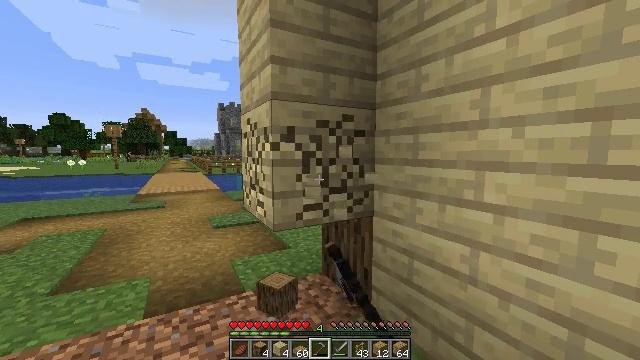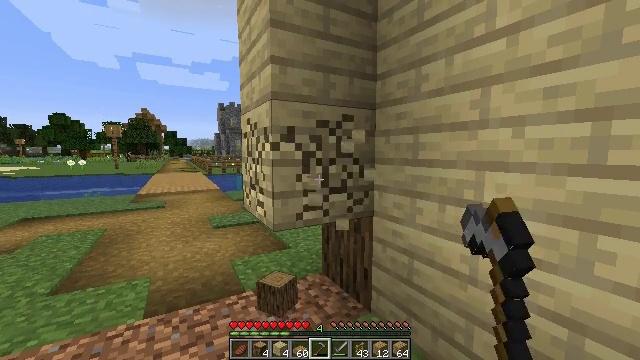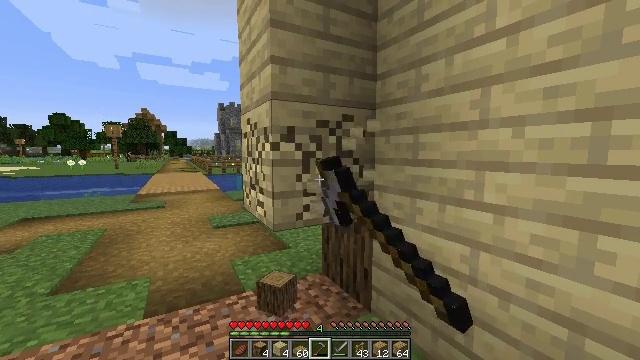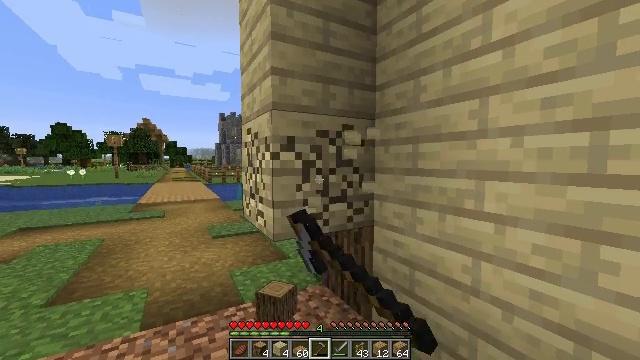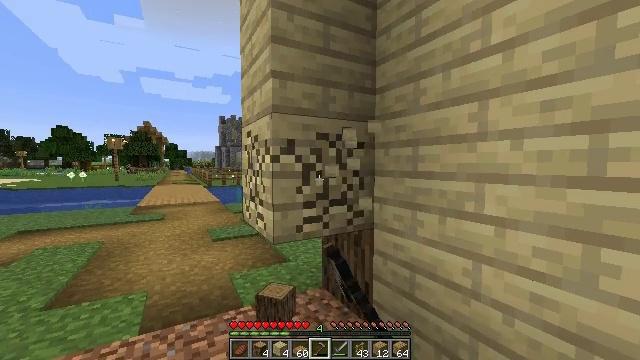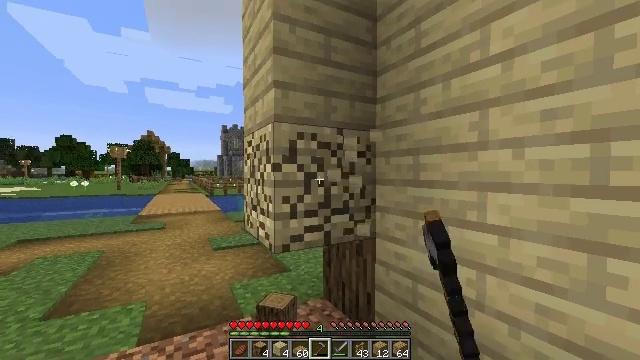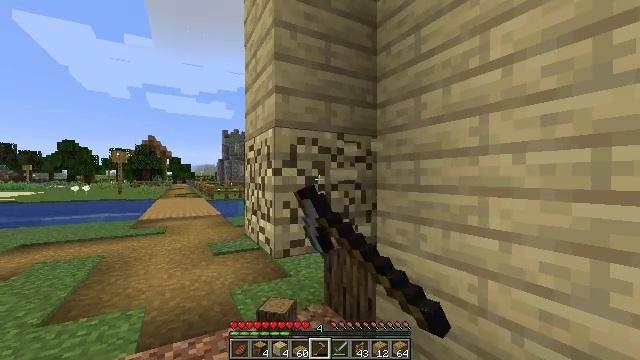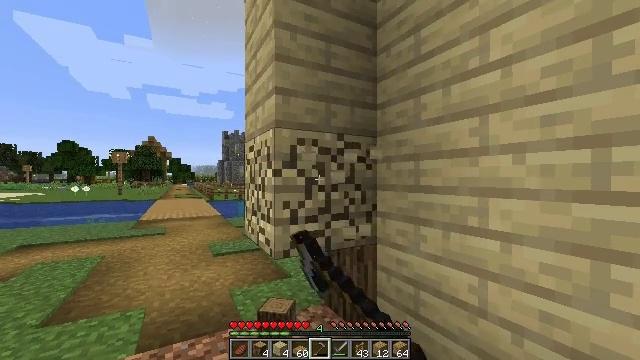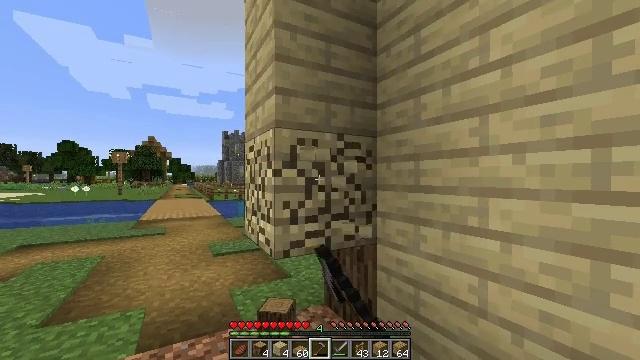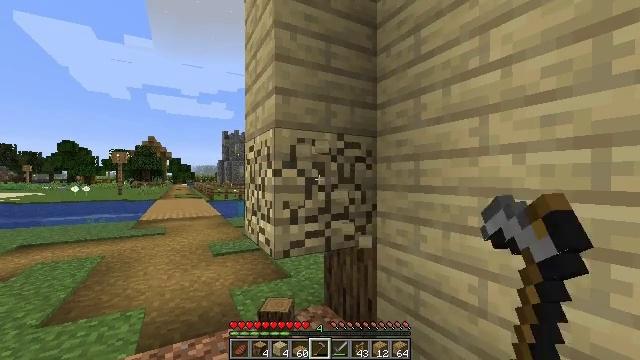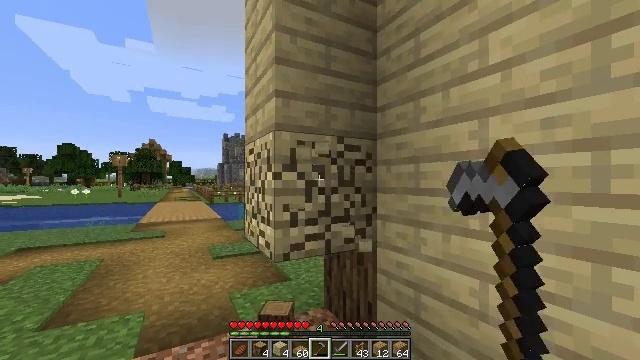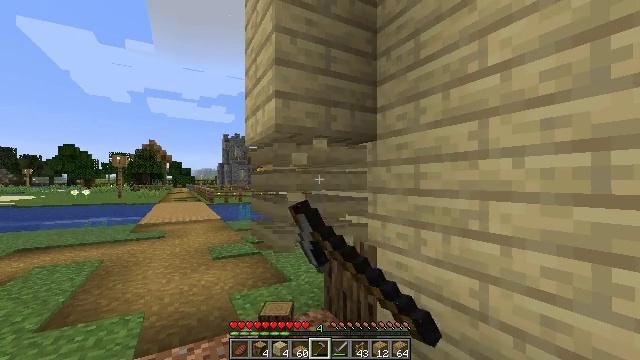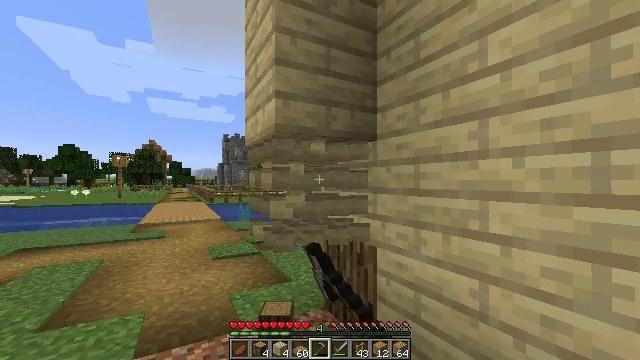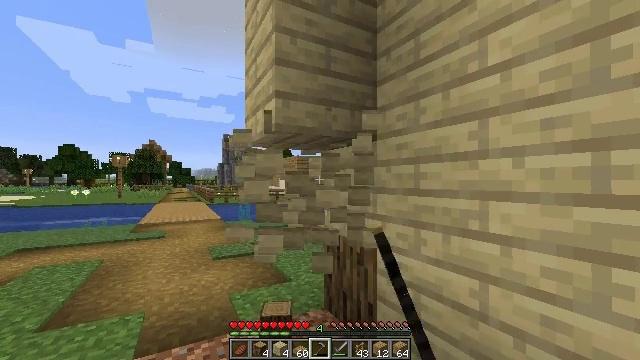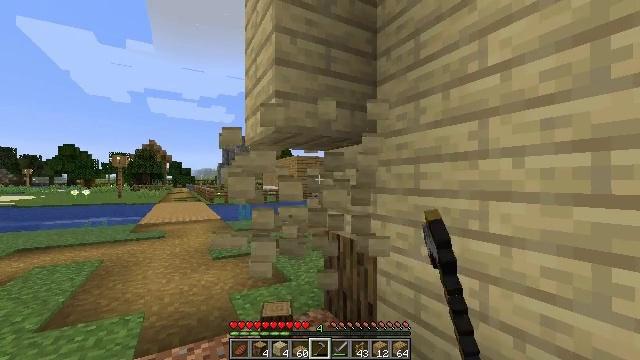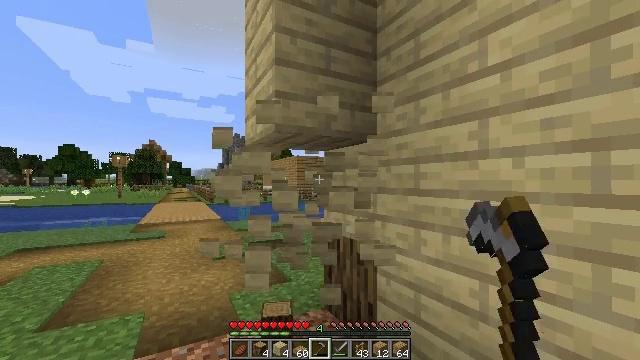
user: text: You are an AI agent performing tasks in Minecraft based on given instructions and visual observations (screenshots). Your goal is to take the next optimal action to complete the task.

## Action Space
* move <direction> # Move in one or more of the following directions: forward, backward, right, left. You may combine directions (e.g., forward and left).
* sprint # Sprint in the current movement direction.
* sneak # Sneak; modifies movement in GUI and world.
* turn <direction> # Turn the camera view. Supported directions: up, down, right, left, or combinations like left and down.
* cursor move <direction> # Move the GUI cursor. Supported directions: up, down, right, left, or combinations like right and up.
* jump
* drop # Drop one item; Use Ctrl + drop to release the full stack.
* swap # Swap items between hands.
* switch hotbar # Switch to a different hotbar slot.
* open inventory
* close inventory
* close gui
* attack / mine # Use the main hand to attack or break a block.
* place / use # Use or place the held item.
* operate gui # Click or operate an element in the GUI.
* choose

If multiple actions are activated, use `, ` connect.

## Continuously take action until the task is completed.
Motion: motion action
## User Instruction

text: Remove birch planks to collect them.
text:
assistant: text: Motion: attack / mine
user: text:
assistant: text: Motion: attack / mine
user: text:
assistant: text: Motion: turn up, attack / mine
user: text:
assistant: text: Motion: attack / mine
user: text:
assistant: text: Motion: turn up, attack / mine
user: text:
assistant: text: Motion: turn up, attack / mine
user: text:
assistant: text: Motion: attack / mine
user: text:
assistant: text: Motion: attack / mine
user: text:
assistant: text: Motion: attack / mine
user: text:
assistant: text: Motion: attack / mine
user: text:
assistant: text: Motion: attack / mine
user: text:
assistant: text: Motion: attack / mine
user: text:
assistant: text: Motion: attack / mine
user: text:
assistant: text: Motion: attack / mine
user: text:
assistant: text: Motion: attack / mine
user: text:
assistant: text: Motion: attack / mine
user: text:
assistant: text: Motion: attack / mine
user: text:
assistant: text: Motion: attack / mine
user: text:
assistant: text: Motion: turn up, attack / mine
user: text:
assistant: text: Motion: turn up, attack / mine
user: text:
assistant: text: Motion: turn up, attack / mine
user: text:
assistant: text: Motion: attack / mine
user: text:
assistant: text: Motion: attack / mine
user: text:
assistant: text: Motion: attack / mine
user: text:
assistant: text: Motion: attack / mine
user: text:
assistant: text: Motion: attack / mine
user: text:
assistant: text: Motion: attack / mine
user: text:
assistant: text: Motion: attack / mine
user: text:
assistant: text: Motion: attack / mine
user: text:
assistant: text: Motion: attack / mine